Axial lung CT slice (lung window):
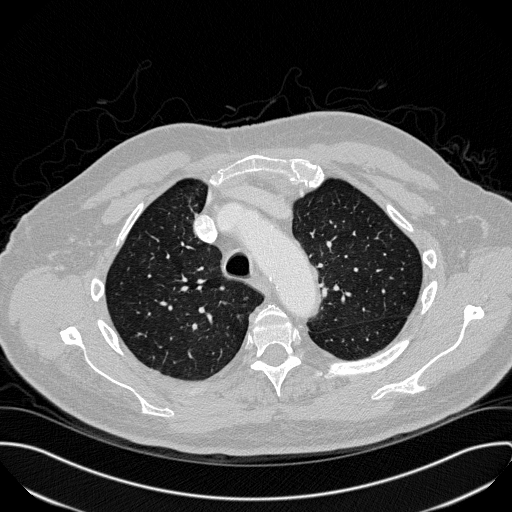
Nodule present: no